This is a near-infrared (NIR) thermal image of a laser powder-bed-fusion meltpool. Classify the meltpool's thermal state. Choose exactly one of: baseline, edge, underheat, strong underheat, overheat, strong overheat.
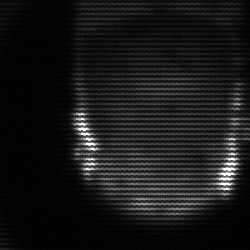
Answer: baseline